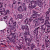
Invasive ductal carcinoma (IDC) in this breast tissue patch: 1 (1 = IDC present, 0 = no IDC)